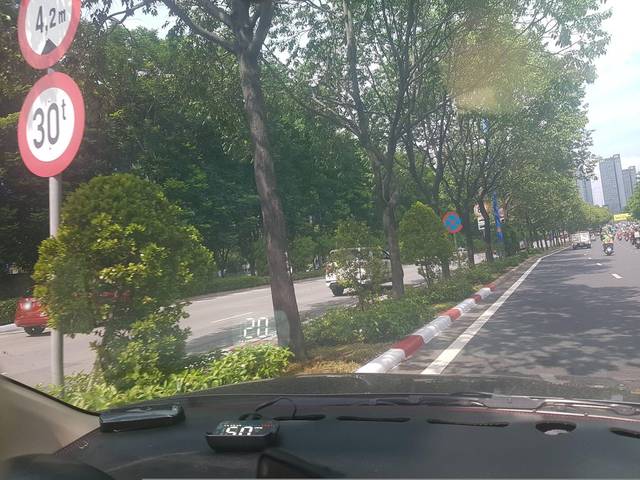
Region: Vietnam
Coordinates: 10.773, 106.722